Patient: sex M, age 28
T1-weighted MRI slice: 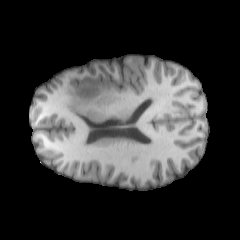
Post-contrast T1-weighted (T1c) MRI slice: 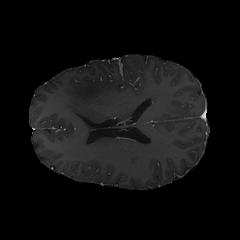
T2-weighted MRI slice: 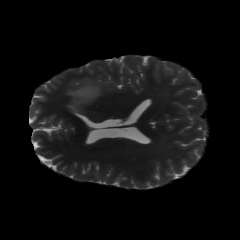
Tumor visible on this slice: yes
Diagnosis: Astrocytoma, IDH-mutant
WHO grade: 2